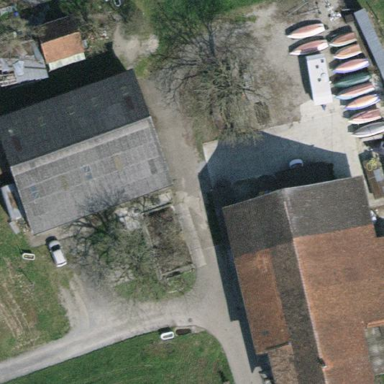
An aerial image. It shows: Farmyard area.